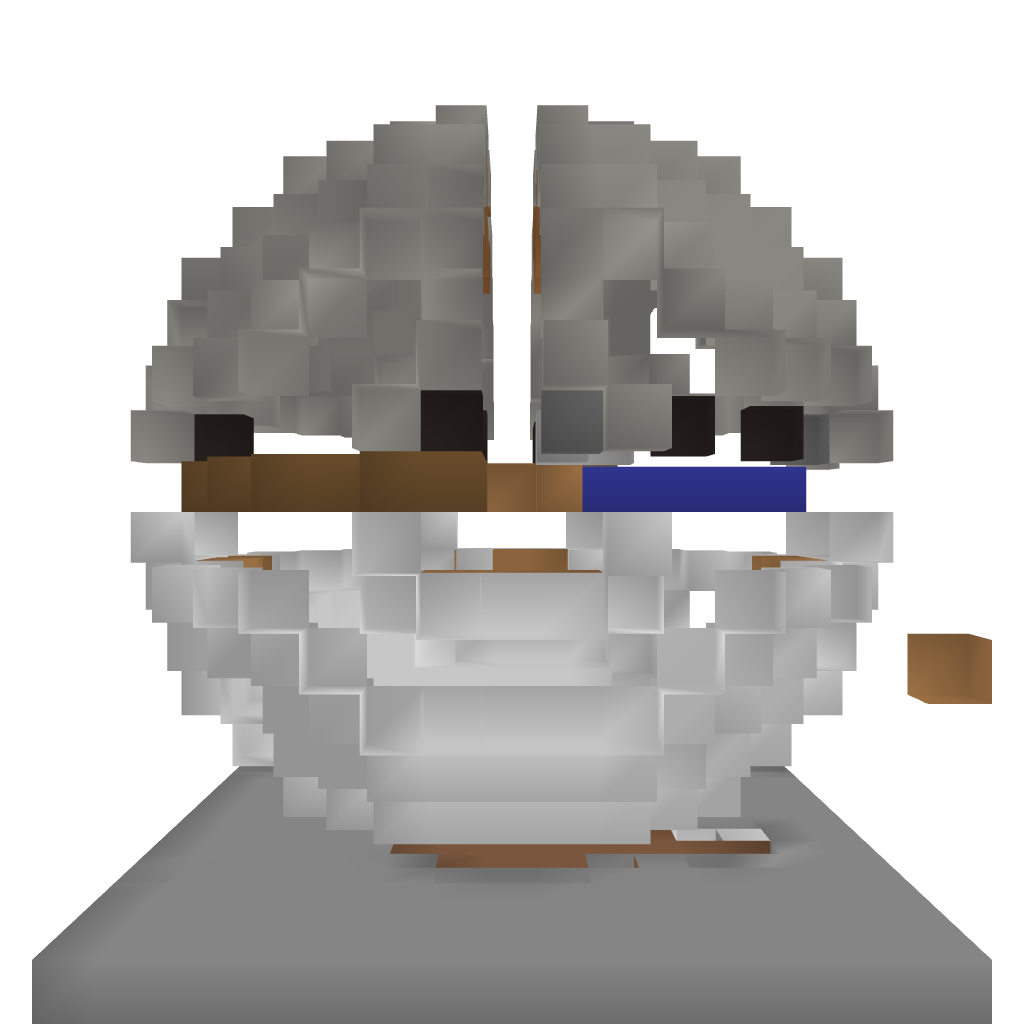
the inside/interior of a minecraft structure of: Sphere House